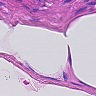
Metastatic tissue present: no